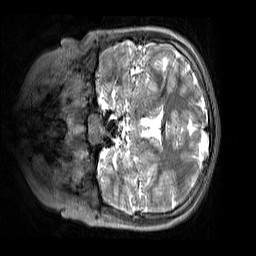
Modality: T2w
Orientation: coronal
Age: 9
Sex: female
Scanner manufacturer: siemens
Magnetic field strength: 3 T
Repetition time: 3.2 s
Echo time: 0.408 s